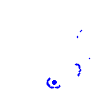
Particle: electron